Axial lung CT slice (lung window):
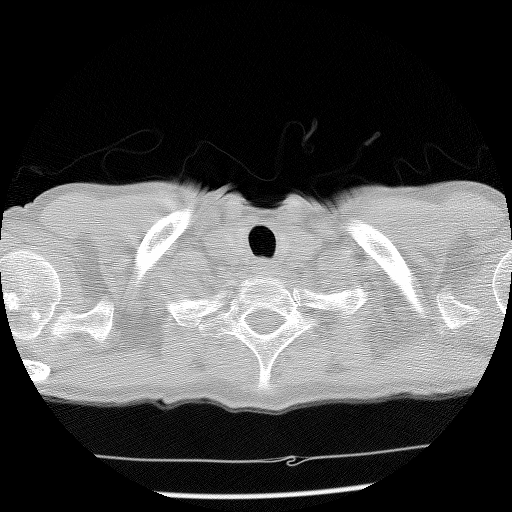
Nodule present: no